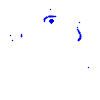
Particle: electron